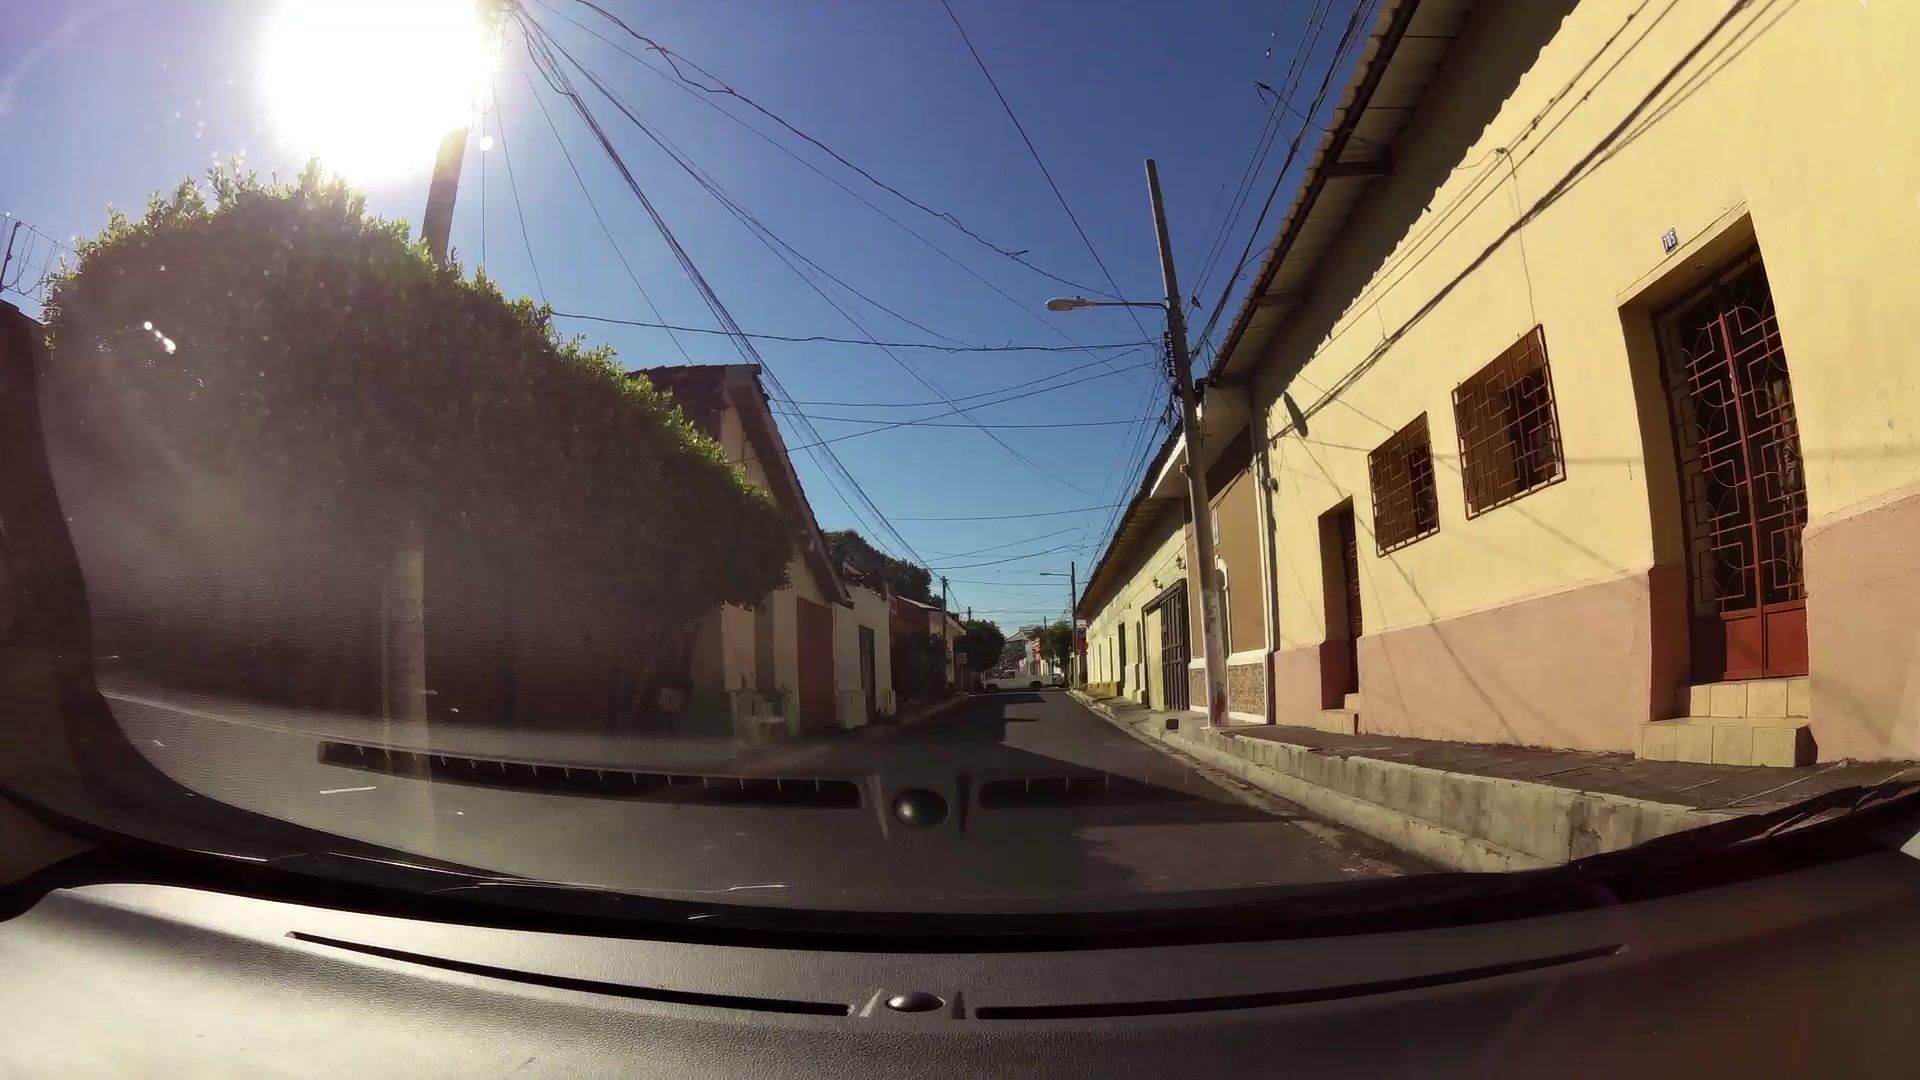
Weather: clear
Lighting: day
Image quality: good
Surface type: driving surface
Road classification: unclassified
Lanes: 1.0
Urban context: urban centre
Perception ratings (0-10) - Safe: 2.94, Lively: 6.06, Beautiful: 1.29, Boring: 5.87, Depressing: 5.83, Wealthy: 3.97